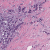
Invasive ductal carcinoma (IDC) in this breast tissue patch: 1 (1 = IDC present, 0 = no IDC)